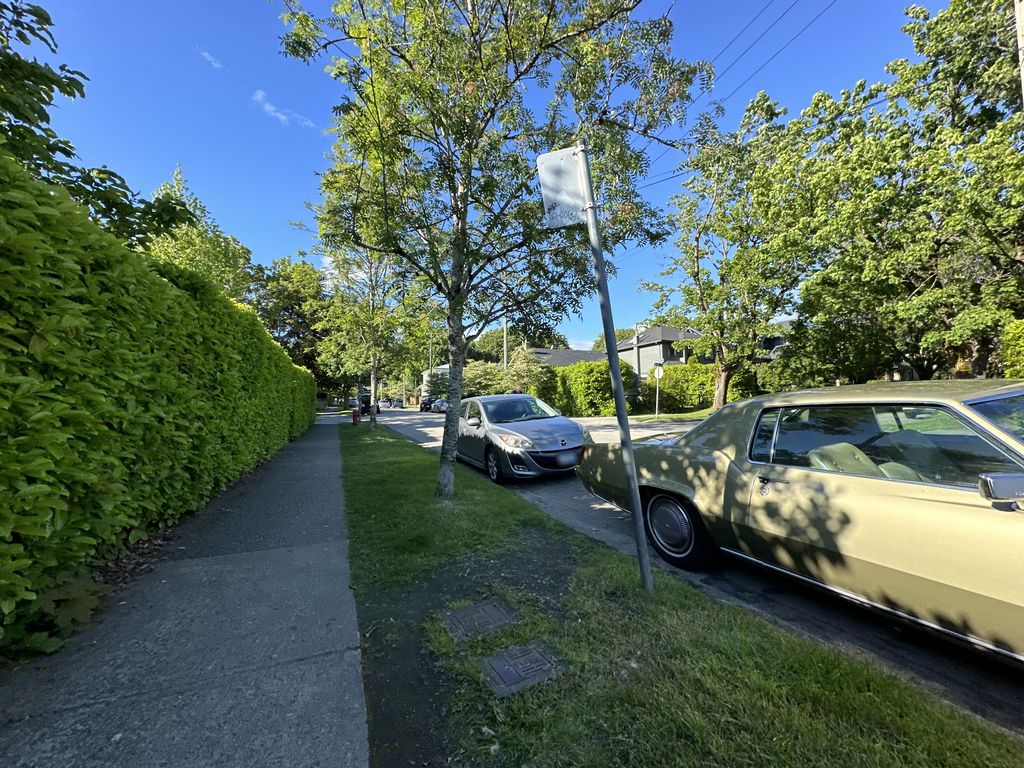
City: vancouver